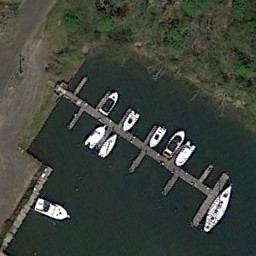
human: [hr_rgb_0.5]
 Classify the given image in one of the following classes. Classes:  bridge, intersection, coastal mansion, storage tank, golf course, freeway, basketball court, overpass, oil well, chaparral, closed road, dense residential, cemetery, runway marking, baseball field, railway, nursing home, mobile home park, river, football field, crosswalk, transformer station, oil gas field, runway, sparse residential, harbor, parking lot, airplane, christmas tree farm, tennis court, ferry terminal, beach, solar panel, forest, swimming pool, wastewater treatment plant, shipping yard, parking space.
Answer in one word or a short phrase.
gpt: ferry terminal